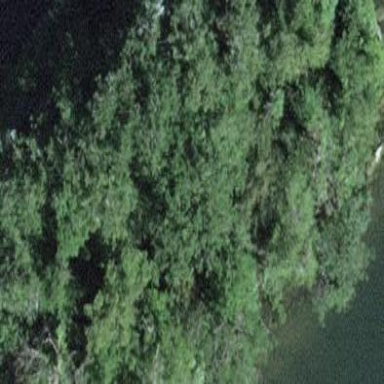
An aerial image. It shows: Islet covered with deciduous broadleaved forest.